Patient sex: M
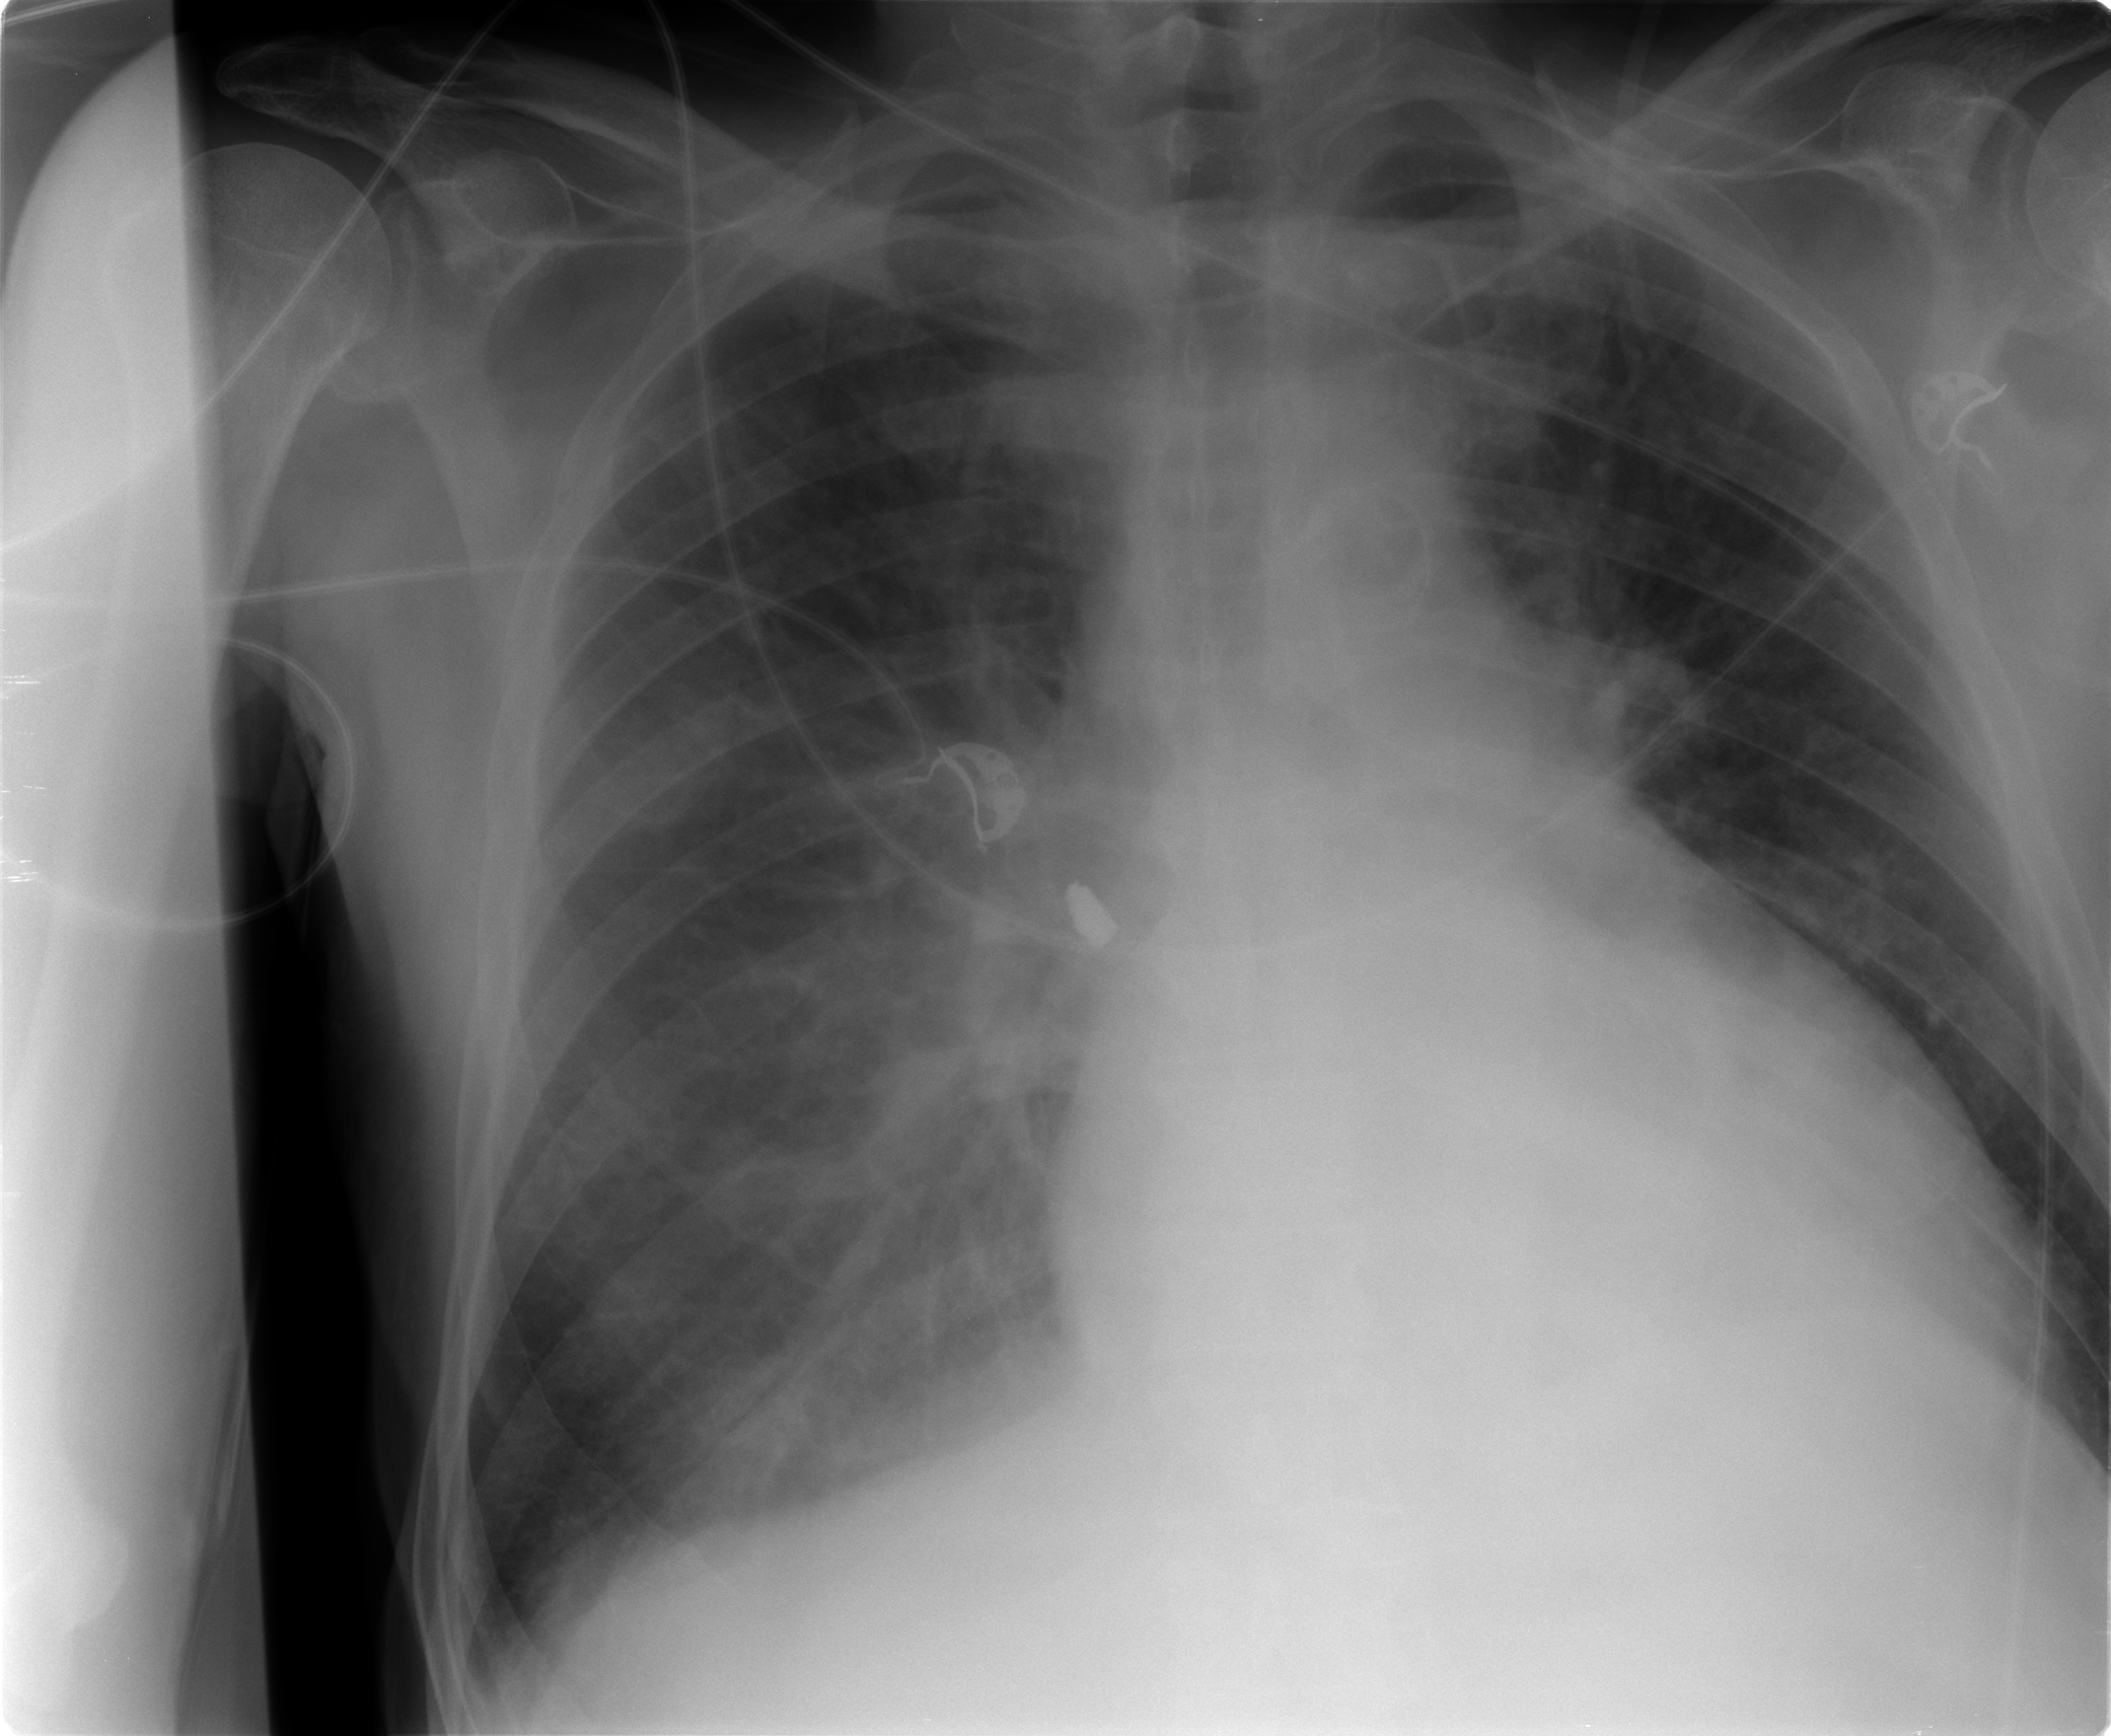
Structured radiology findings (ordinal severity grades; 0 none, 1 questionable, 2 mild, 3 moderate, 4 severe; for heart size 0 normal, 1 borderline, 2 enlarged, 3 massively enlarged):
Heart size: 0
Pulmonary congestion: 2
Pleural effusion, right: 2
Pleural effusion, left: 0
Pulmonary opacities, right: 1
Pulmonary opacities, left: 0
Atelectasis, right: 2
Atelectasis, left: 0